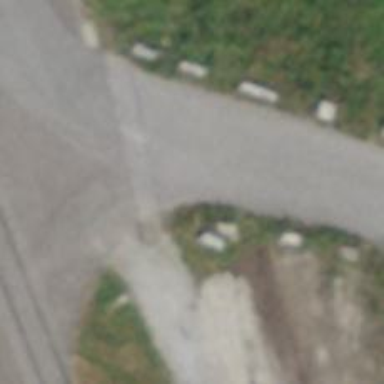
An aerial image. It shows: Abandoned railway with single track.